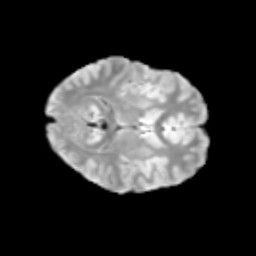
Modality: T2w
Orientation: axial
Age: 12
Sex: male
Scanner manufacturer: siemens
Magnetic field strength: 3 T
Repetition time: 3.8 s
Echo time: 0.07 s